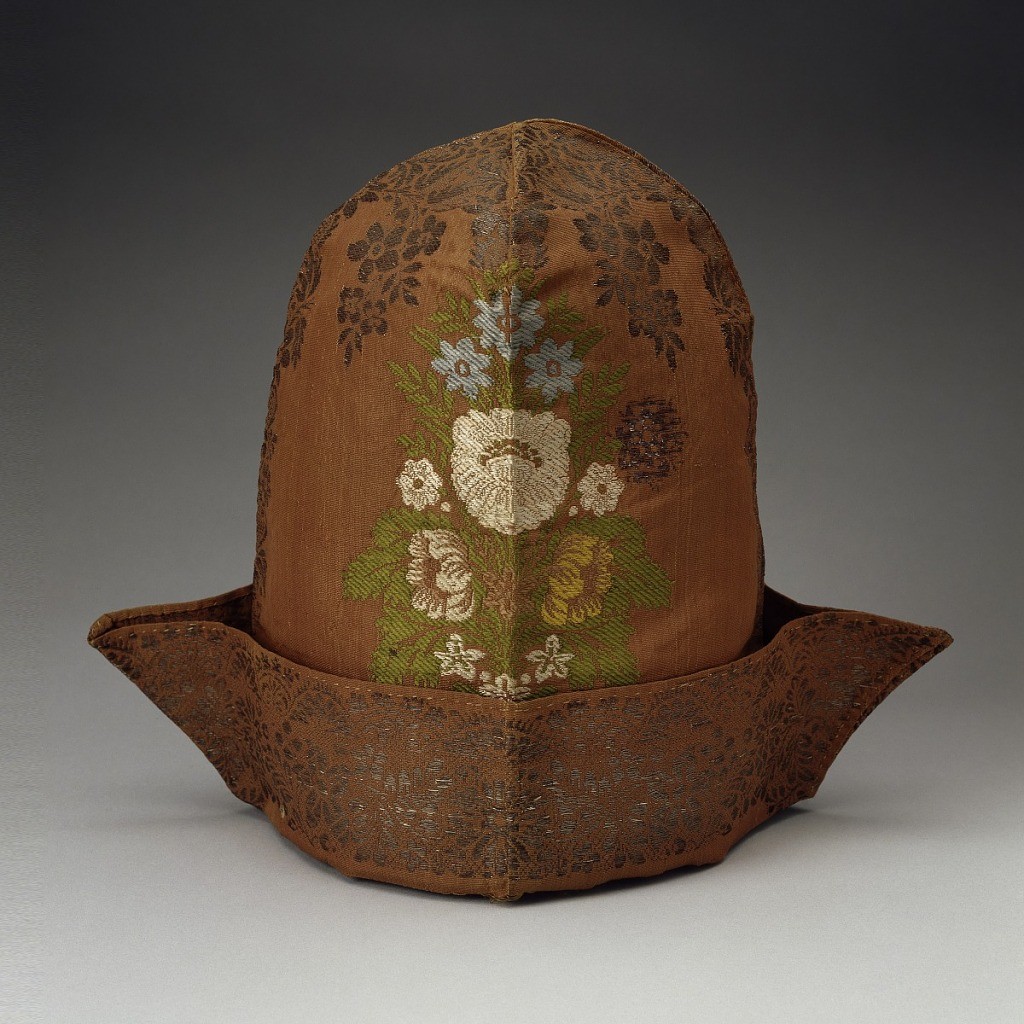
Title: Nightcap
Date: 18th century
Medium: silk, metallic yarn (metal foil wound around silk core) and flat foil strips Technique: plain weave with discontinuous supplementary wefts (brocaded) Label: silk and metallic brocade
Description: Tall man's nightcap with deep bicorne cuff in salmon-colored ribbed silk, brocaded with a symmetrical floral design in silver metallic yarns and blue, green, yellow, pink, and white silks.